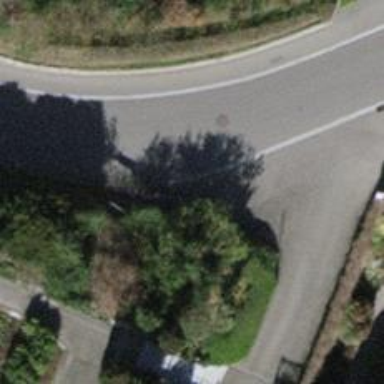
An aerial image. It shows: Street cabinet of man-made origin.